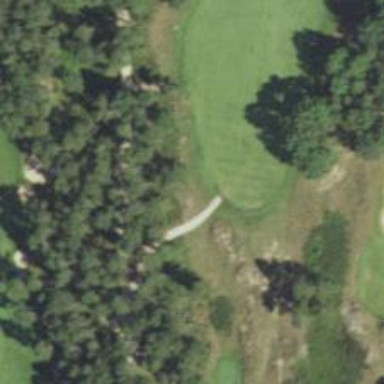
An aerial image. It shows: Path for both road and golf.